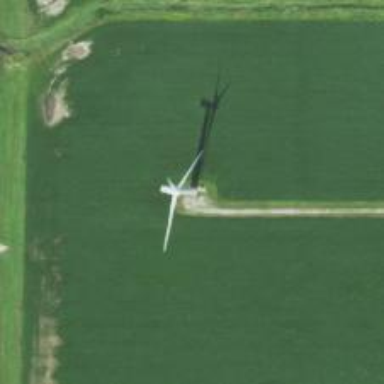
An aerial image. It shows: Wind generator powered by horizontal axis wind turbine.